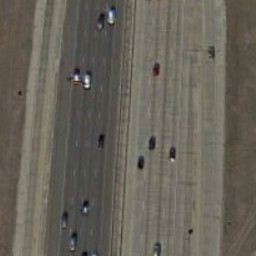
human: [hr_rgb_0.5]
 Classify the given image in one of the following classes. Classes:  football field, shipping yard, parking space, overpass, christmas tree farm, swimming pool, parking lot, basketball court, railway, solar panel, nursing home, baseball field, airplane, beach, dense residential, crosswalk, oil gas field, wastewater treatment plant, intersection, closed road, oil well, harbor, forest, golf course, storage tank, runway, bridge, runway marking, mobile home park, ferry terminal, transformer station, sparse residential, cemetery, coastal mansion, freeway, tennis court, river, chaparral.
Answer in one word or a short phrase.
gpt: freeway